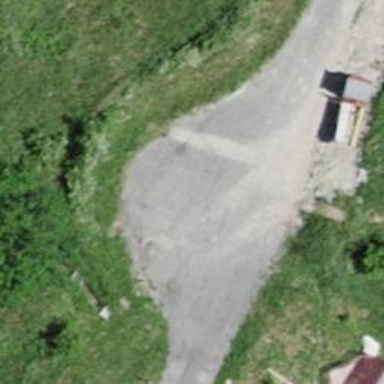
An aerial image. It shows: Turning circle on the road.